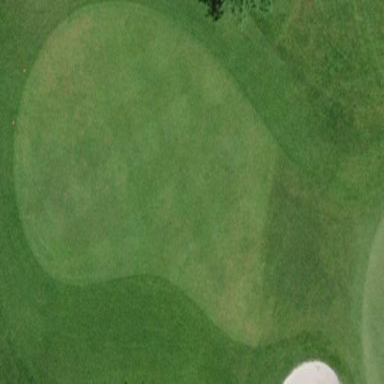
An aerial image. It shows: Grassy area designated as golf fairway.